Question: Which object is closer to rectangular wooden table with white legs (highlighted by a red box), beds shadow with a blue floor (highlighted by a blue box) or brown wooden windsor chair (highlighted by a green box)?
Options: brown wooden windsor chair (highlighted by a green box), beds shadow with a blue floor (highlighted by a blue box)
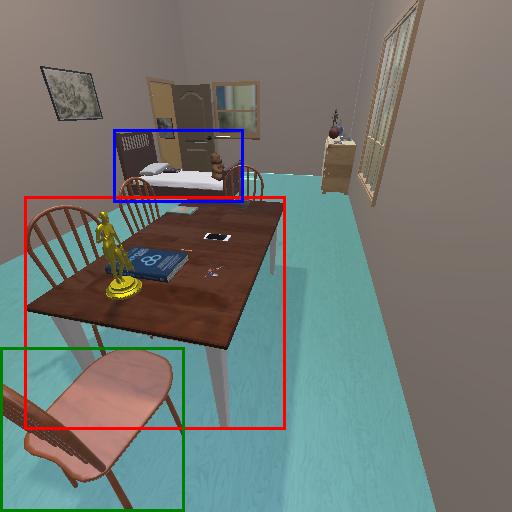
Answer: brown wooden windsor chair (highlighted by a green box)